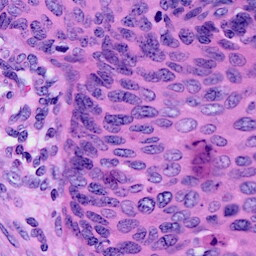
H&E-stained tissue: Cervix